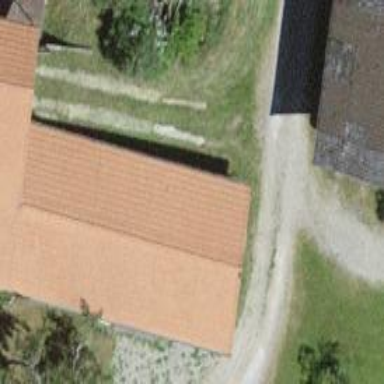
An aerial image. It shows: Sty building.